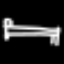
Label: bed